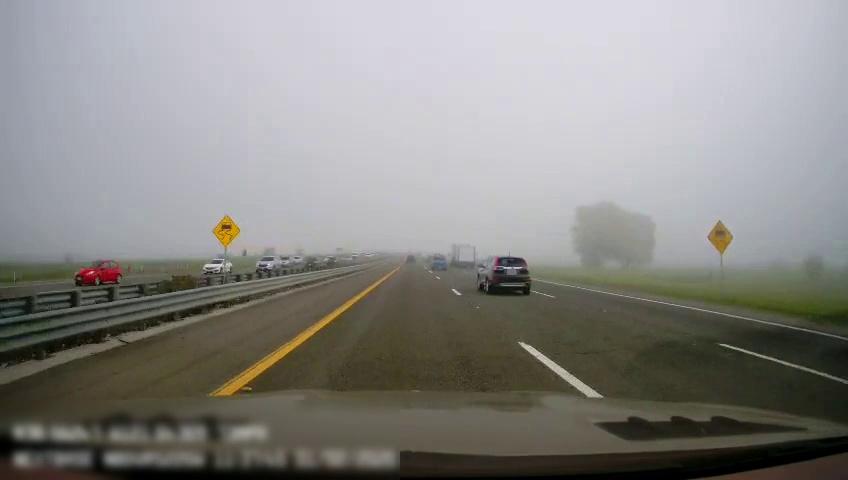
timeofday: Day
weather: Cloudy
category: Drivable Space
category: Drivable Space
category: Vehicles | Car
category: Vehicles | Car
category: Vehicles | Car
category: Vehicles | SUV
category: Vehicles | SUV
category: Vehicles | Car
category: Vehicles | Car
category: Vehicles | Truck
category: Vehicles | Other LV
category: Vehicles | Truck
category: Vehicles | SUV
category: Vehicles | SUV
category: Lanes | Current Lane
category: Lanes | Current Lane
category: Lanes | Alternate Lane
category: Lanes | Alternate Lane
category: Lanes | Alternate Lane
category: Lanes | Opposite Lane
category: Traffic | Signs
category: Traffic | Signs